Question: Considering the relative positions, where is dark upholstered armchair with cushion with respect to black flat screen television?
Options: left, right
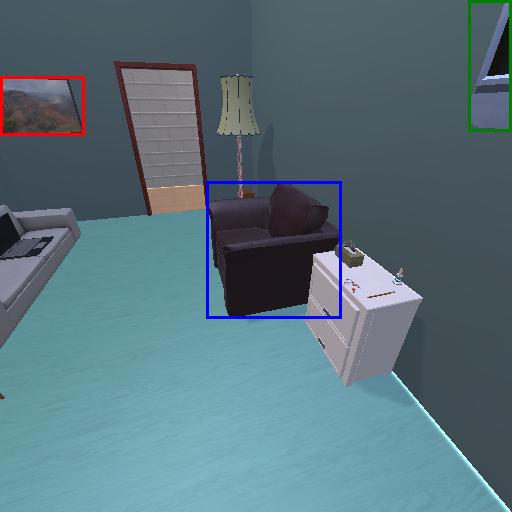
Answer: left